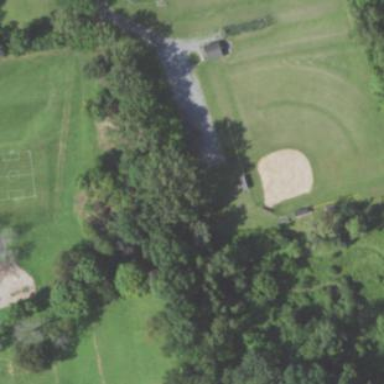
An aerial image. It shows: Baseball pitch for leisure land activities.